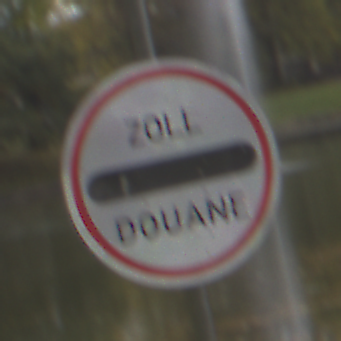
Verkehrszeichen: Zollstelle
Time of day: MorningAfternoon
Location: Outdoor (Nature)
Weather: Overcast
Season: Autumn
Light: Natural